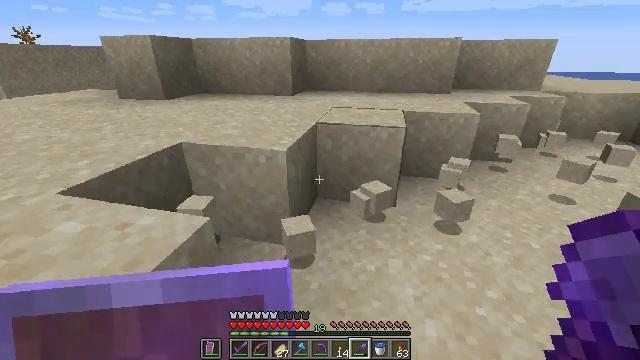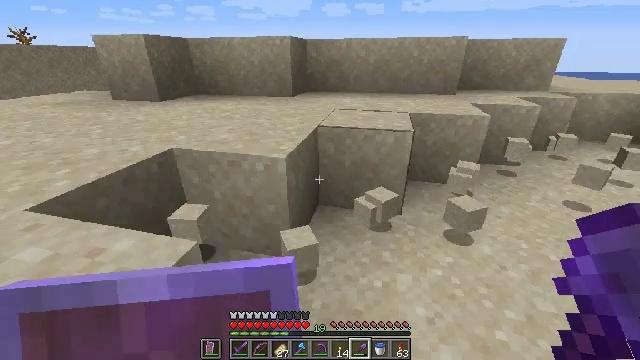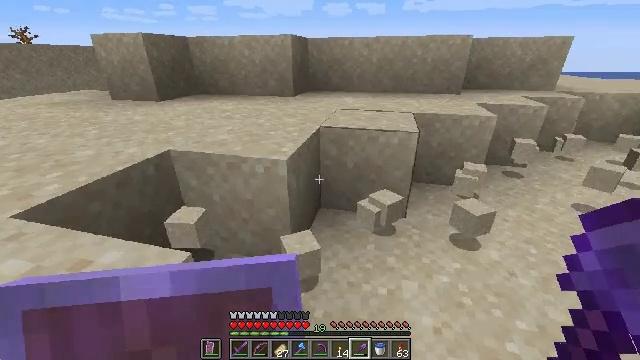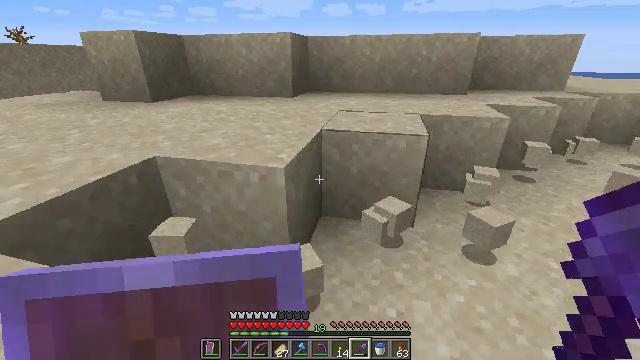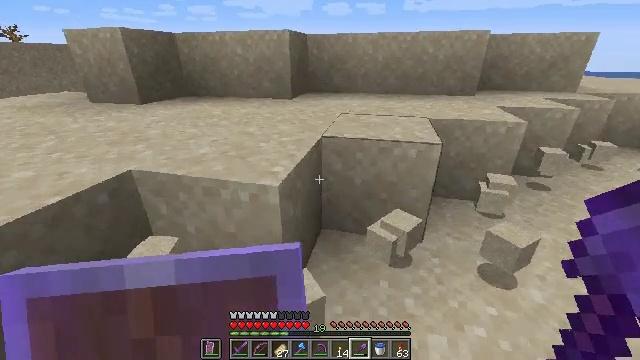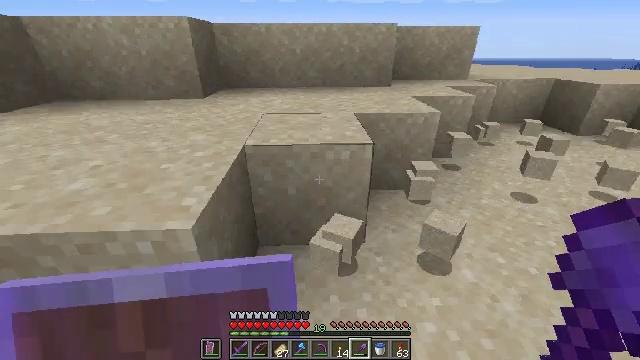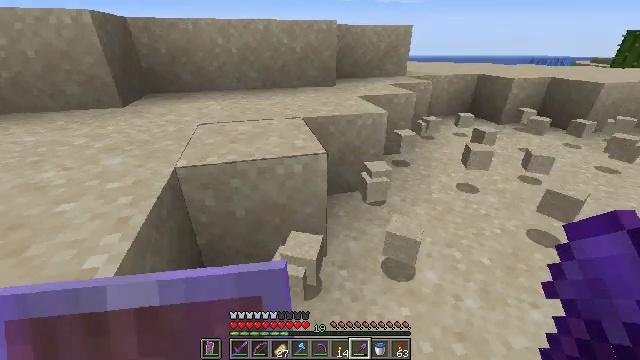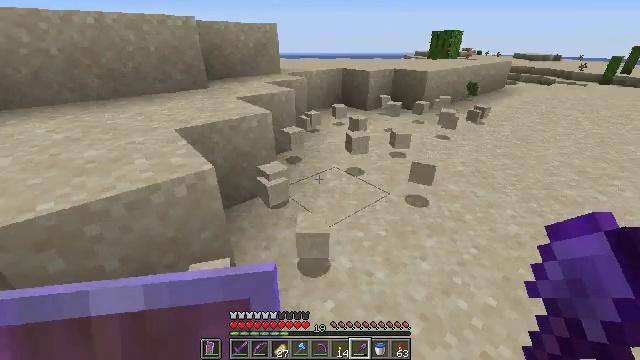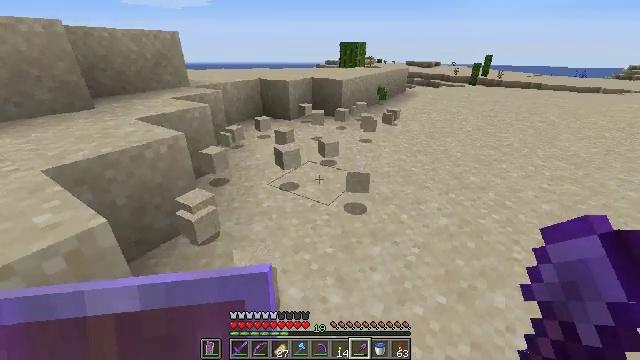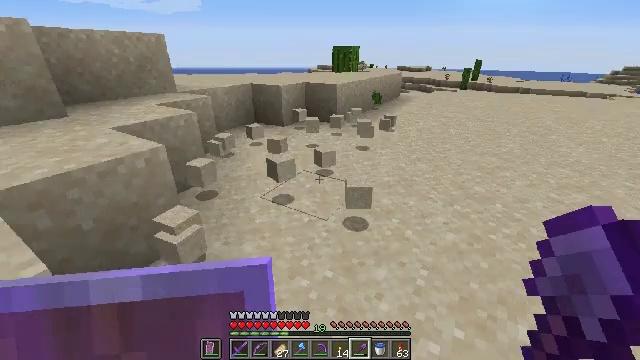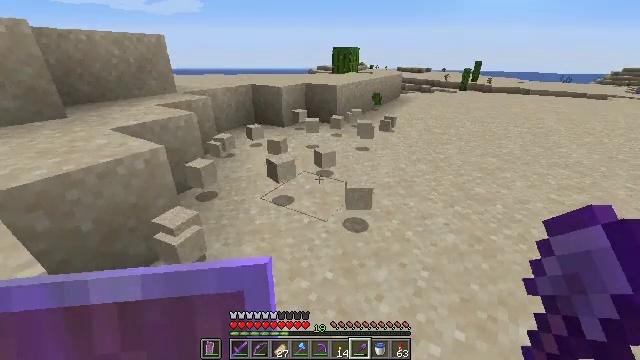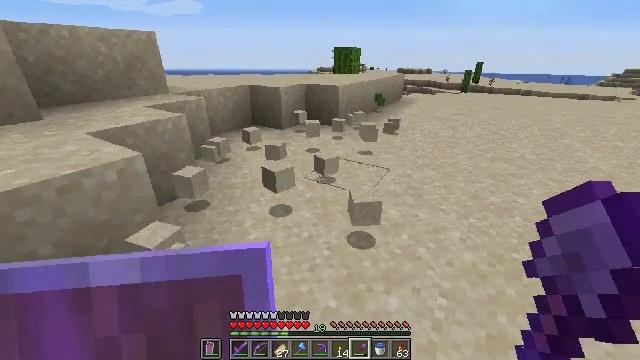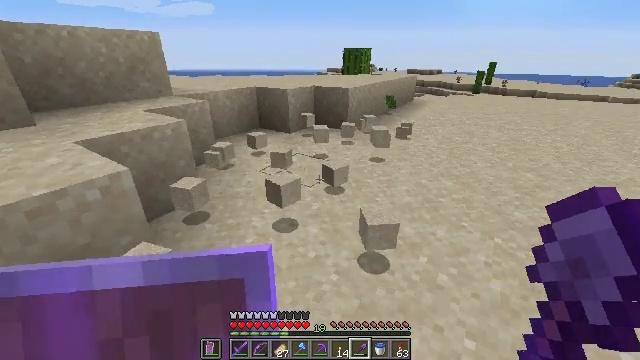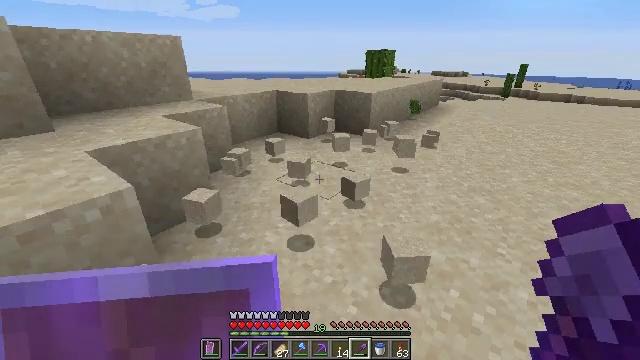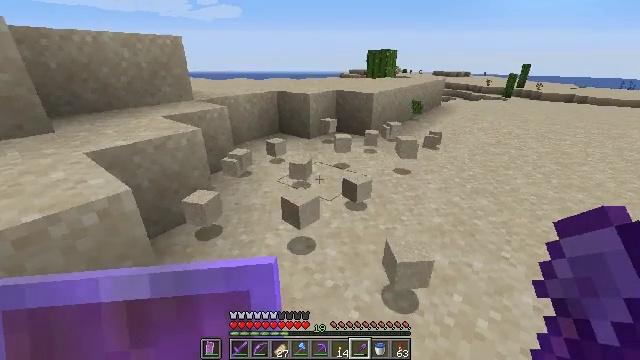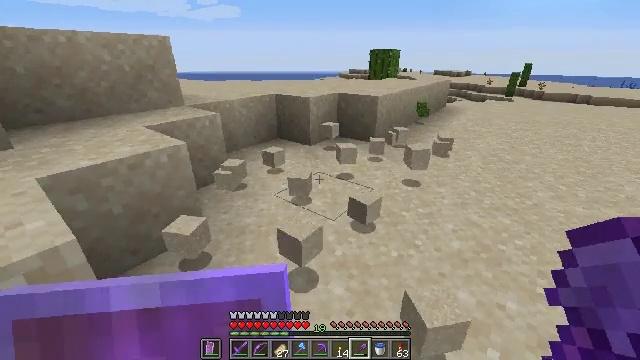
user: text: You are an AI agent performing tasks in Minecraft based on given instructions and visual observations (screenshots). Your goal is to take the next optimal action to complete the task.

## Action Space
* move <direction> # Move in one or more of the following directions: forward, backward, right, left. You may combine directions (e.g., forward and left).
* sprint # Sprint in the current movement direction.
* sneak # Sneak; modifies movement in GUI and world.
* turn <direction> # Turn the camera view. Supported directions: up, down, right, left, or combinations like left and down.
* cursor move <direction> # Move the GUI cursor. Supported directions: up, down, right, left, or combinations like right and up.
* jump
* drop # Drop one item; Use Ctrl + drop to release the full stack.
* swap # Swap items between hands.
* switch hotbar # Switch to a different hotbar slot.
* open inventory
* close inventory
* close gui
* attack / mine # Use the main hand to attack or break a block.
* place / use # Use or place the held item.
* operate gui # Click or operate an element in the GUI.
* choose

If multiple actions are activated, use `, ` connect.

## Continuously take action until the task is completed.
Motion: motion action
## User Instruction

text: Collect sand to make glass.
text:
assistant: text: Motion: move forward
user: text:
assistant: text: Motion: move forward
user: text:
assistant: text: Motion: move forward
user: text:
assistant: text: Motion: move forward
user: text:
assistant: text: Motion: move forward, turn right and down
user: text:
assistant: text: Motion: move forward, turn right
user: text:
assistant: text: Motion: move forward, turn right
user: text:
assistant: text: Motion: move forward, turn right and up
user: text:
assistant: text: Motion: move forward, turn right
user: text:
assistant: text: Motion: move forward
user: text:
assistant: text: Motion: move forward
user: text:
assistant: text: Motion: move forward, turn left
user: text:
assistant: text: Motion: move forward, turn left
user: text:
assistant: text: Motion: move forward
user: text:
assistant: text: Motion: move forward
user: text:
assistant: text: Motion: move forward
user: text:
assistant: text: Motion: move forward
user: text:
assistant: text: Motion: move forward
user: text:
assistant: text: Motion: move forward
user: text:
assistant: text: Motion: move forward
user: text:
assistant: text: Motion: move forward, turn right
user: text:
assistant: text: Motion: move forward, turn right and down
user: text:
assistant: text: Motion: move forward, turn right
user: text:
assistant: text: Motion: move forward
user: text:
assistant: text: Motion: move forward
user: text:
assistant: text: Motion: move forward
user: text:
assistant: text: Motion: move forward
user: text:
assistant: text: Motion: move forward
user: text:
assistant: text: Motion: move forward, turn down
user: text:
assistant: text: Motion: move forward, turn right and down